Question: Recently our Development user group (Windows) has started showing with a Red Cross in Team Explorer and we cannot expand it anymore.
I have tried removing and re-adding the group but to no avail.
Does anyone know why it would display like this?
We are using TFS 2010 with VS2010 SP1 and August's Power Toys.!

BTW, "Technical Testing Team" is another Windows Domain User Group, just like Development and that works OK.
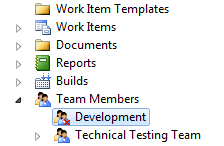
Answer: Looking in the General tab of the VS Output windows there is a message:
> Skipping loading group Development into Team Members because it has 102 members.
Looks like VS has a limit on here.